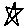
Label: star